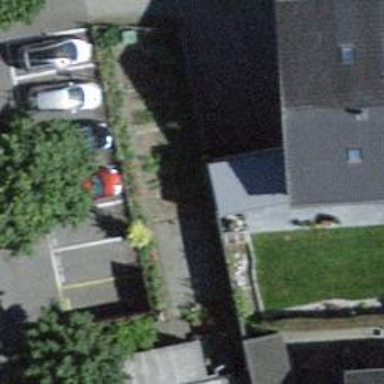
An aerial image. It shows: Parking entrance.